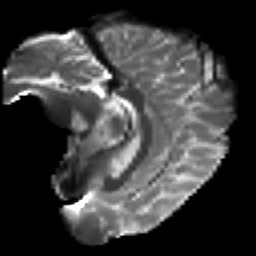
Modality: T2w
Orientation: sagittal
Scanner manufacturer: ge
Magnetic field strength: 3 T
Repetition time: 7.98 s
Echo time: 0.0701 s